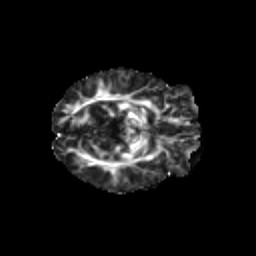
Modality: FA
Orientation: axial
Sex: female
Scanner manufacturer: siemens
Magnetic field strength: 3 T
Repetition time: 5 s
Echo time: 0.0694 s